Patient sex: M
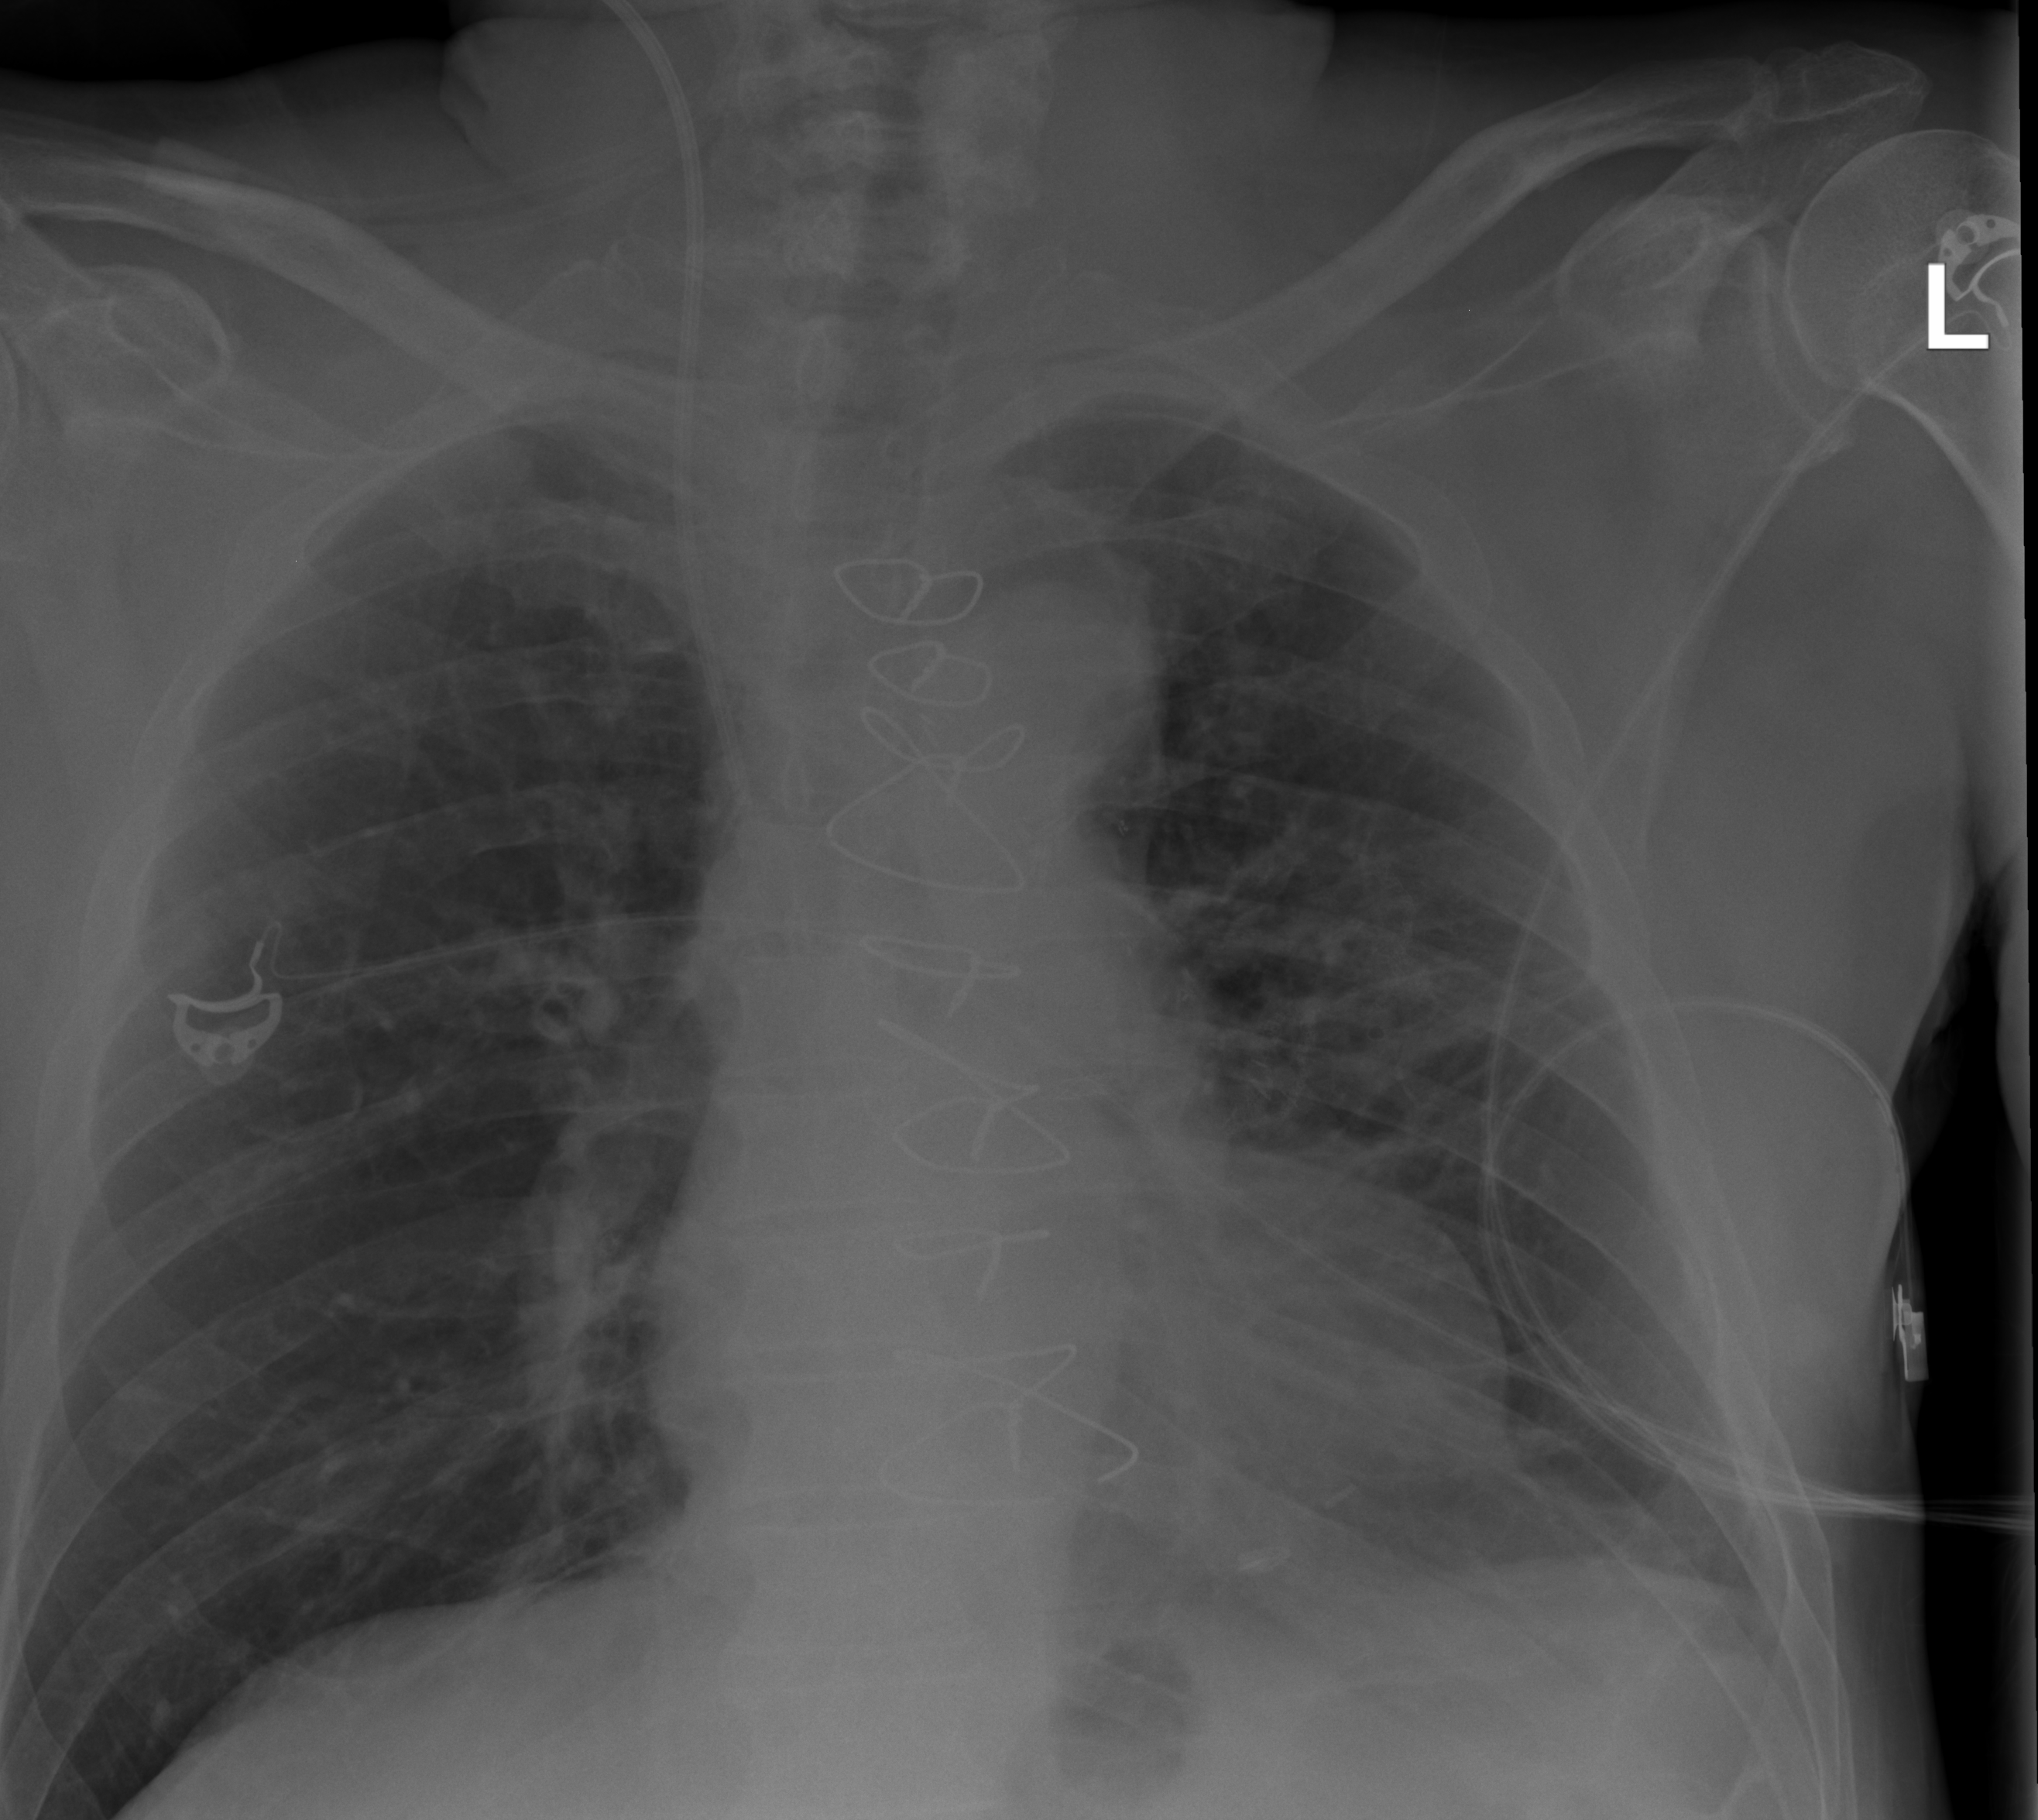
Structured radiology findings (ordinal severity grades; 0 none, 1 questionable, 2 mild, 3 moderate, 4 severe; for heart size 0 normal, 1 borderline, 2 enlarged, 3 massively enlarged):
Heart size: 1
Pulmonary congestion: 0
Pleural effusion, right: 0
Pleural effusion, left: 1
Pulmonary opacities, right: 0
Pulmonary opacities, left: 0
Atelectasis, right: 0
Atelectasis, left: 2